Field crop: tomato
Growth stage: 2
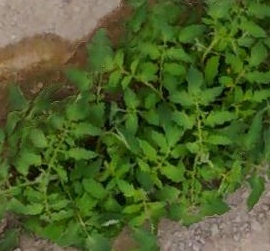
Species: tomato